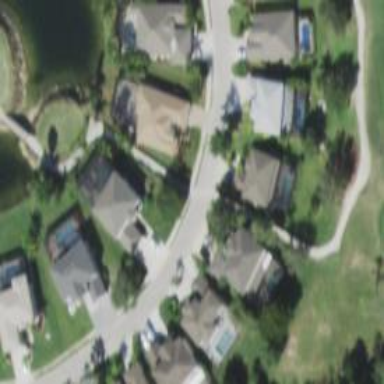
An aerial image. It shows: Residential road.